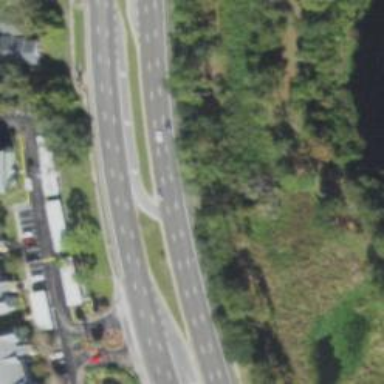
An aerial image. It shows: Primary link highway.